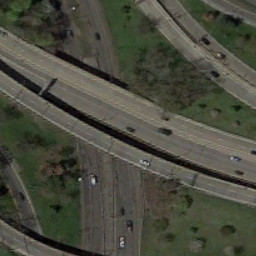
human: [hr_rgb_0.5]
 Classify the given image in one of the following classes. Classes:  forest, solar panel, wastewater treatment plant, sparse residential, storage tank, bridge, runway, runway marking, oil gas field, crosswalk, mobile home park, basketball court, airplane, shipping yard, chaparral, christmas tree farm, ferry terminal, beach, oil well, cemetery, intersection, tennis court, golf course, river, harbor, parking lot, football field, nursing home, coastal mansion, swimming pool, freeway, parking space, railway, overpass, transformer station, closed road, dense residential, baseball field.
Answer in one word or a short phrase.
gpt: overpass